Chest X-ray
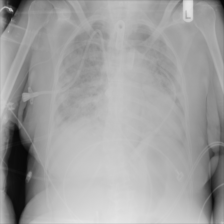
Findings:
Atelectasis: negative
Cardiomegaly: negative
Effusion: negative
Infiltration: positive
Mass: negative
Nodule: negative
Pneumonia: negative
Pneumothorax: negative
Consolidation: negative
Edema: negative
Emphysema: negative
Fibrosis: negative
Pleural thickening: negative
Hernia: negative